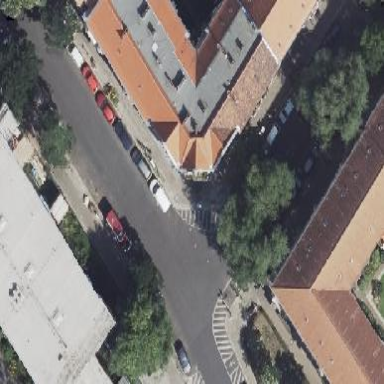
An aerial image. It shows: Asphalted residential road with junction.